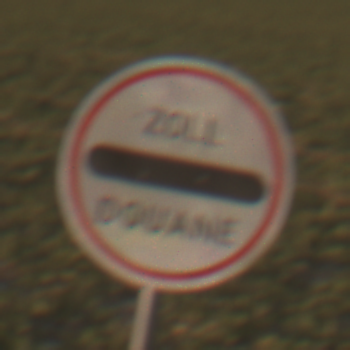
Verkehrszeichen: Zollstelle
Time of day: SunriseSunset
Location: Outdoor (Nature)
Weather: PartlyCloudy
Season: NotSpecified
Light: Natural